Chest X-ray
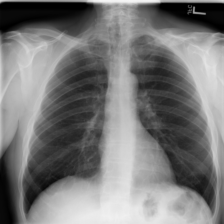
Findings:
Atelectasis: negative
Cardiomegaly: negative
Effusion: negative
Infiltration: positive
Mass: negative
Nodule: negative
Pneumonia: negative
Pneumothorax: negative
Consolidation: negative
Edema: negative
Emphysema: negative
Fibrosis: negative
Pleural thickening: negative
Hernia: negative